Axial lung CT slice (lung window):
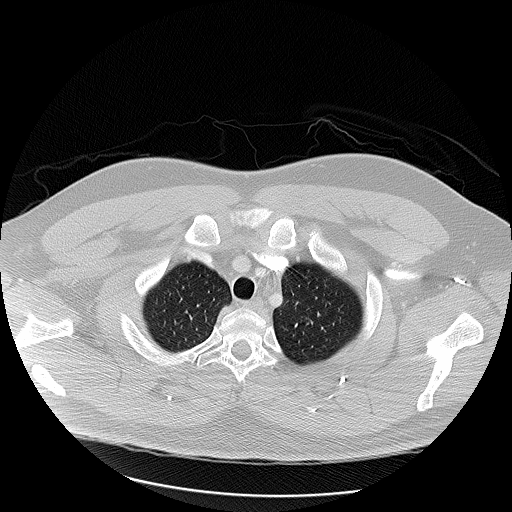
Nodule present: no